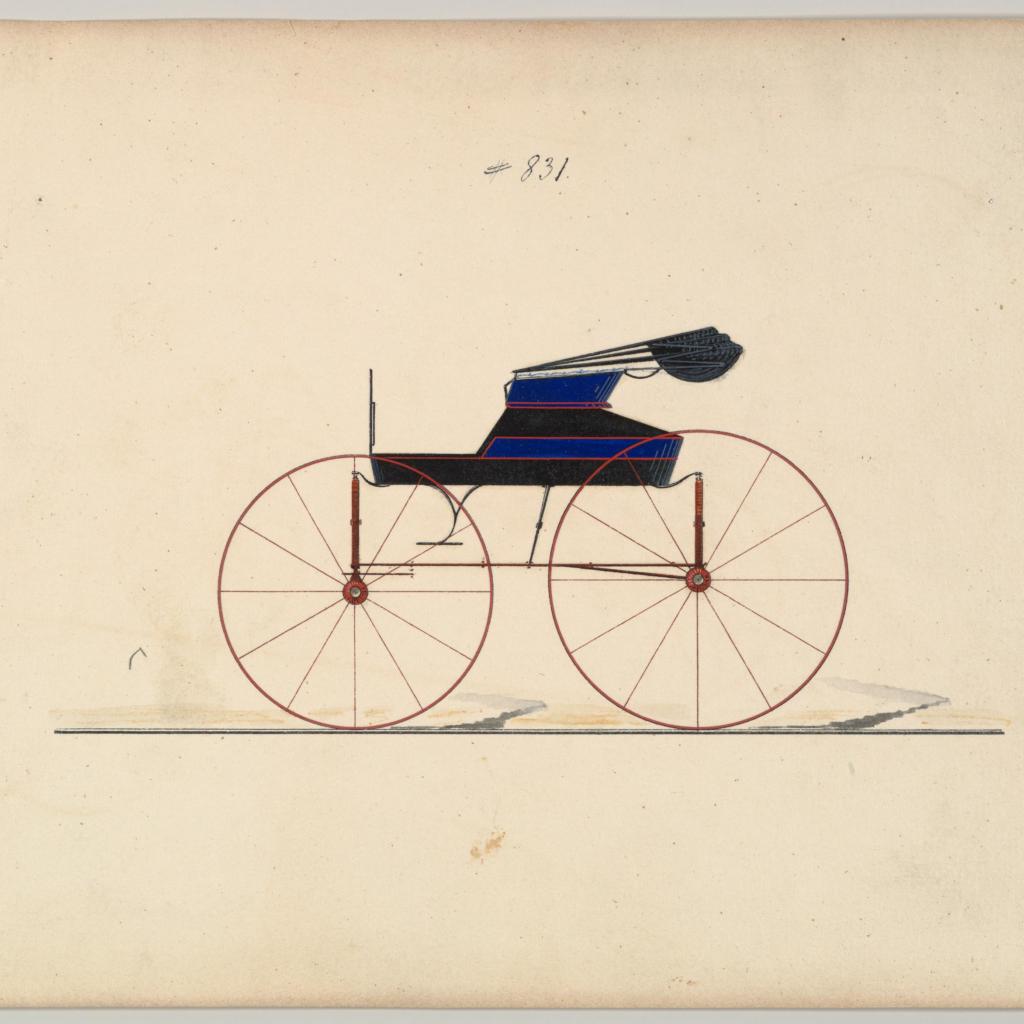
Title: Design for Wagon, no. 831
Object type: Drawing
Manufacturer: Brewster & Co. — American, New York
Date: ca. 1860
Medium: Pen and black ink, watercolor and gaouche with gum arabic
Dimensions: sheet: 6 7/8 x 9 5/8 in. (17.5 x 24.4 cm)
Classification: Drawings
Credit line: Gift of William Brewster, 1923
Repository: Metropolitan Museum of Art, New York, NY